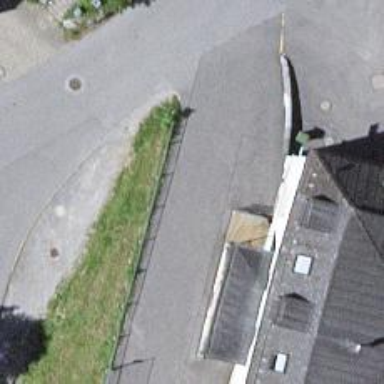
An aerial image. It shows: Bus stop with designated public transport stop position.